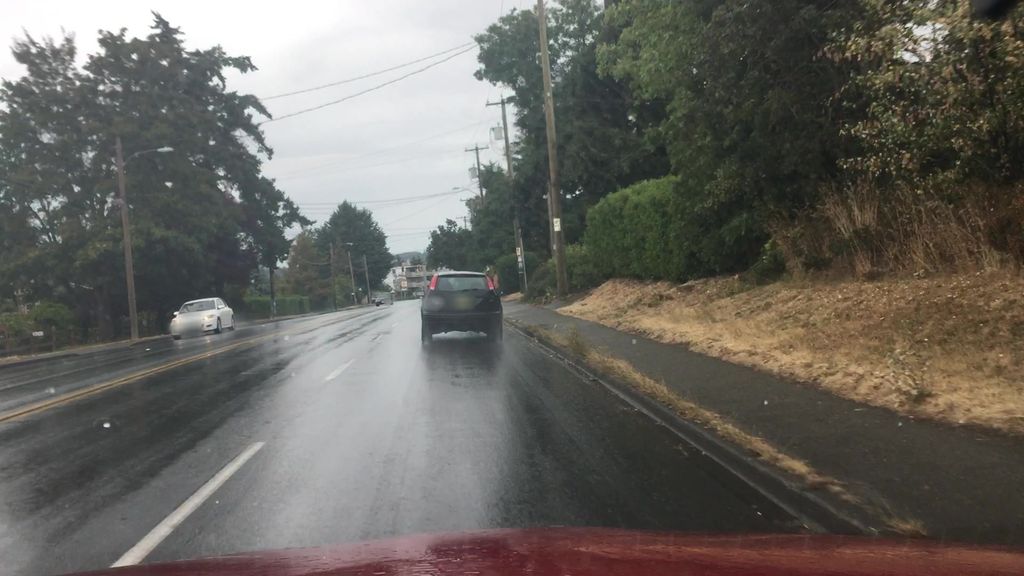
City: victoria